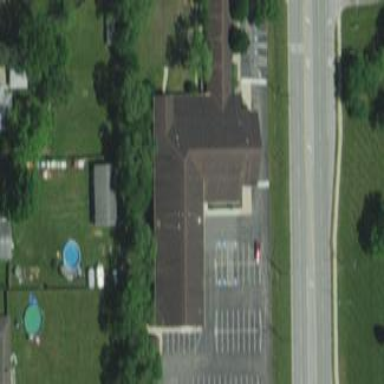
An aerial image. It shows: Building that is place of worship.